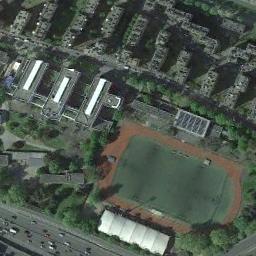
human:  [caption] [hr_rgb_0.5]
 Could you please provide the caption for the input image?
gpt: Track and field are next to lawns, Roads and buildings, Surrounded by a lot of vegetation .

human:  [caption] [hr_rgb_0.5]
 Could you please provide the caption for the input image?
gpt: There is an ground track field .

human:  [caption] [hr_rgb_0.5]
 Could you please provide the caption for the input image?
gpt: There are many buildings next to the ground track field .

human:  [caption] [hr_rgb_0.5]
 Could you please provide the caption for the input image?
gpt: The ground track field is surrounded by lots of high-rise buildings arranged neatly .

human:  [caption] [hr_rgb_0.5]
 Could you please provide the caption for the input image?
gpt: There are many buildings and trees around the ground track field .